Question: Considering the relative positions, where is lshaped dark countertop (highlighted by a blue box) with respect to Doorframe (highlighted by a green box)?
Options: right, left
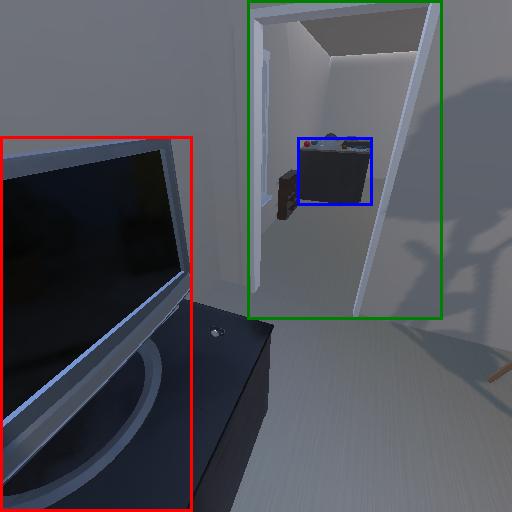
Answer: right